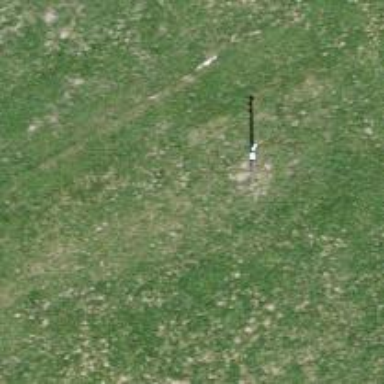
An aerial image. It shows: Power pole.